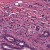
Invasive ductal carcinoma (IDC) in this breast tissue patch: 1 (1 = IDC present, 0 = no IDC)